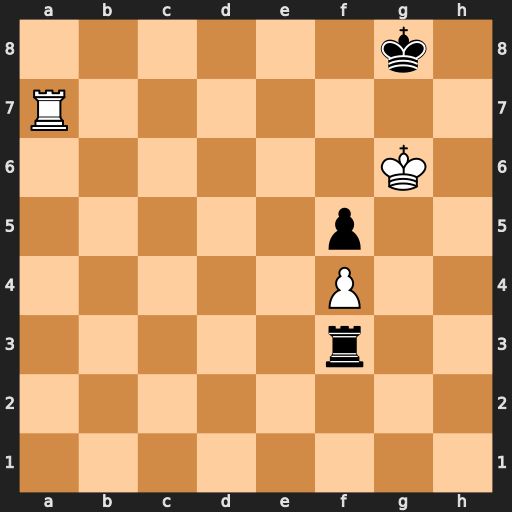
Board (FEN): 6k1/R7/6K1/5p2/5P2/5r2/8/8
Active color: w
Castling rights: -
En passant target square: -
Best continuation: Ra8#